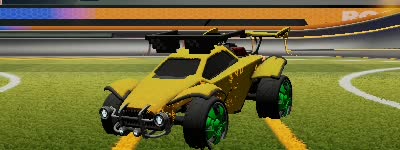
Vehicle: octane